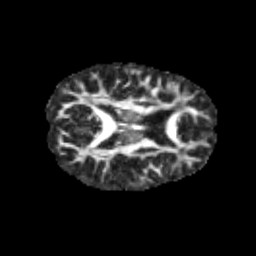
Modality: FA
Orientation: axial
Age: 11
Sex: male
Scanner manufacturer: siemens
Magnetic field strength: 3 T
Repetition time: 3.8 s
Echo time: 0.07 s